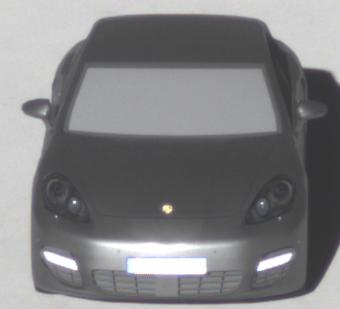
Make: Porsche
Model: Panamera
Detailed model: Panamera (970)
Model produced from: 2010/05
Model produced until: 2013/04
Doors: 5
Color: gray
Road condition: dry road
Daytime: morning or afternoon
Contrast: high contrast